Field crop: tomato
Growth stage: 1
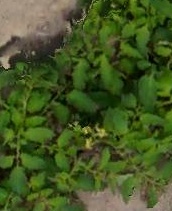
Species: tomato